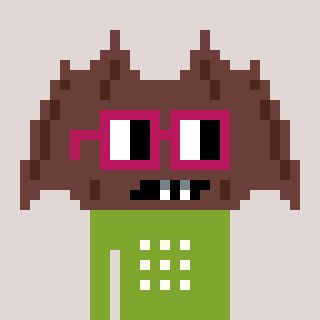
a pixel art character with square dark red glasses, a bat-shaped head and a slimegreen-colored body on a warm background